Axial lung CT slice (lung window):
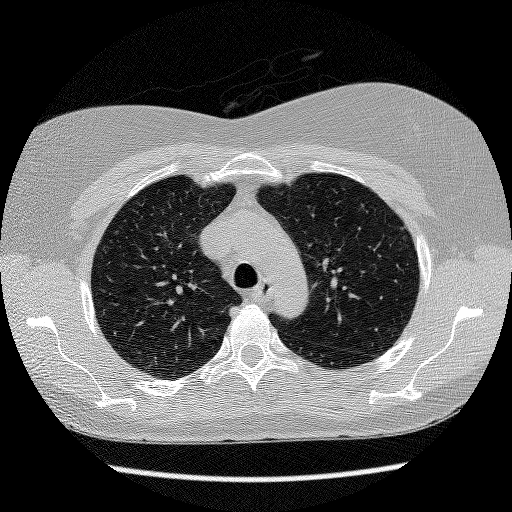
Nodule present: no